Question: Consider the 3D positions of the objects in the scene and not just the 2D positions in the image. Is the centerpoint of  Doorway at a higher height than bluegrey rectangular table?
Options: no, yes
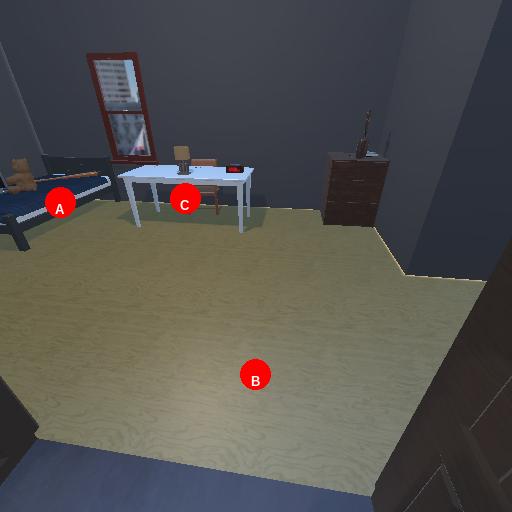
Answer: no